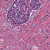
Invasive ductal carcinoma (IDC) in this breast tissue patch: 0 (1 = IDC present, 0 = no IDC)